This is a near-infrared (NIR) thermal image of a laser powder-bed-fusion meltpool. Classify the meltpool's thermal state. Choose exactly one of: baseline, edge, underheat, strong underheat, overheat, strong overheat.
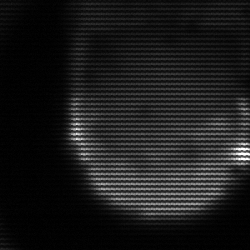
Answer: edge